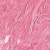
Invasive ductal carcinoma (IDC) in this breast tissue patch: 0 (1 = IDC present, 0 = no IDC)